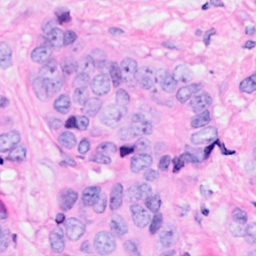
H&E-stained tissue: Breast